Interaction volume radius: 5 \u00c5
Interaction volume height: 40 \u00c5
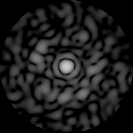
Disorder parameter: 0.8258